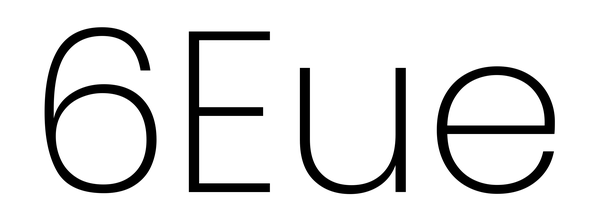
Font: Poppins-ExtraLight